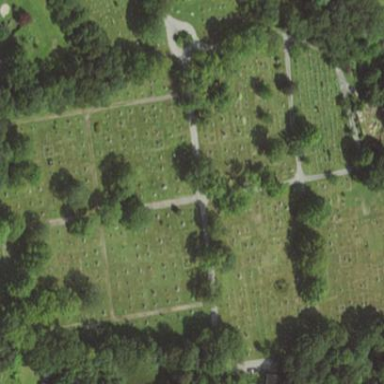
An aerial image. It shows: Cemetery with historical significance.